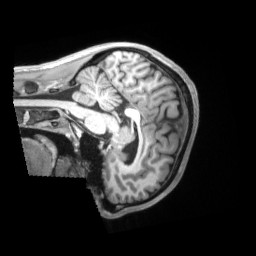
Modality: T1w
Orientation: sagittal
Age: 22
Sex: male
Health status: ill
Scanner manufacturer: siemens
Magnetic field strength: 3 T
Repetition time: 2.2 s
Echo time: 0.00157 s